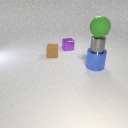
large blue metal cylinder below small gray metal cylinder